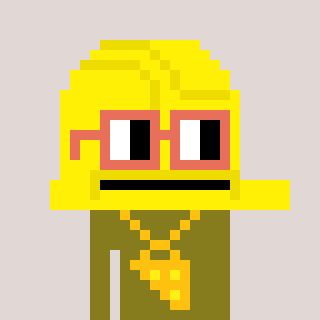
a pixel art character with square orange glasses, a construction helmet-shaped head and a gunk-colored body on a warm background